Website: macys
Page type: account-selection
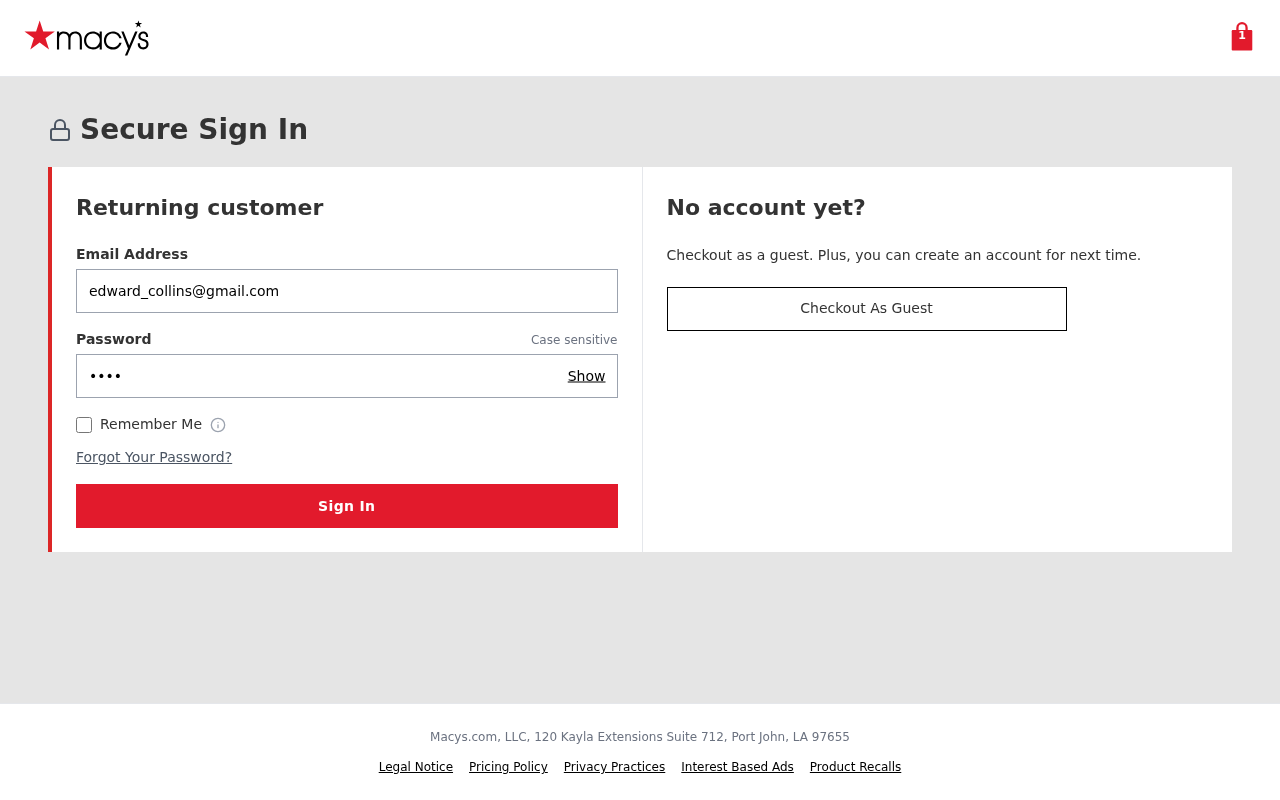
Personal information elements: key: PII_EMAIL
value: edward_collins@gmail.com
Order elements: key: ORDER_NUM_ITEMS
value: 1